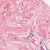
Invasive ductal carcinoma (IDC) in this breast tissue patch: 0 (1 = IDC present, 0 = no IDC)